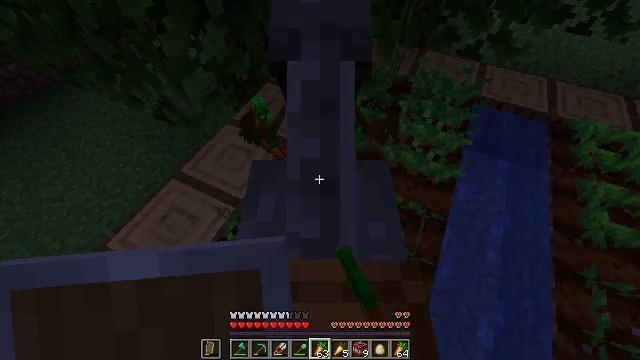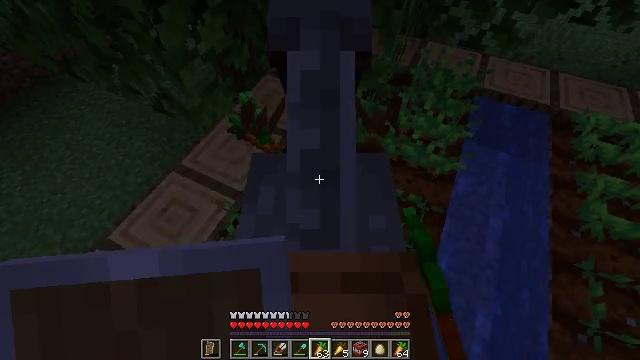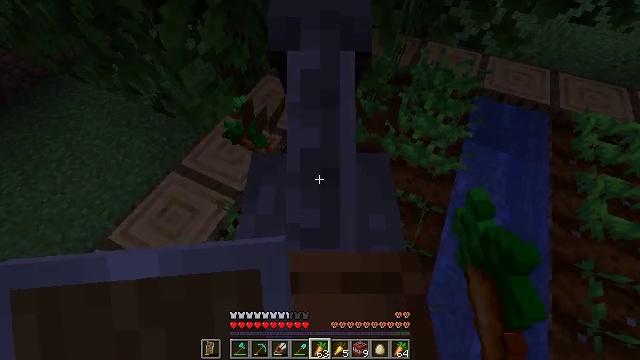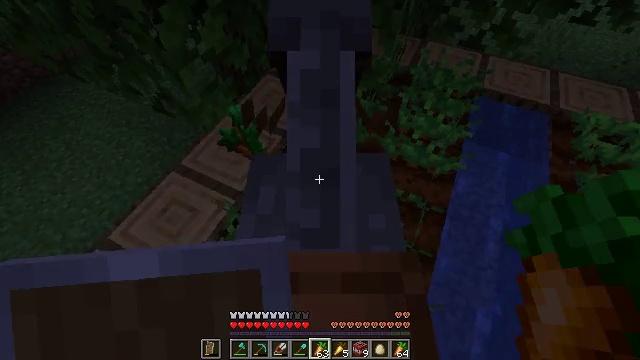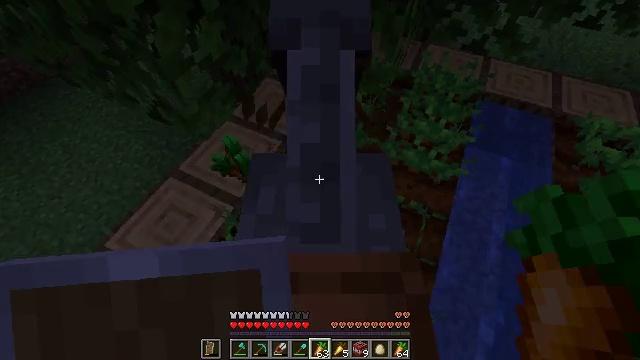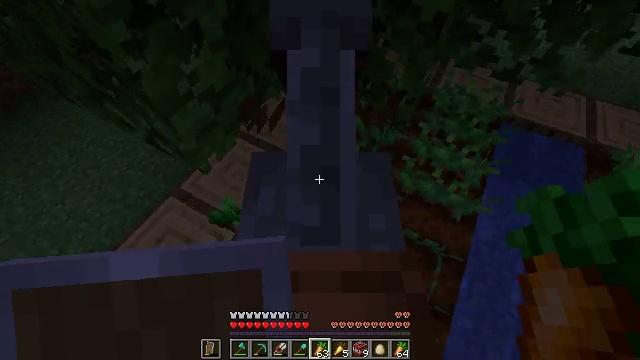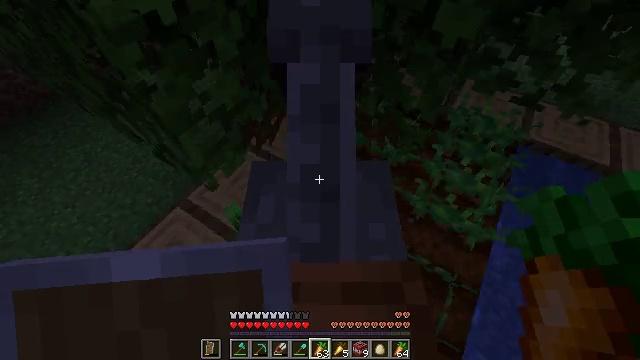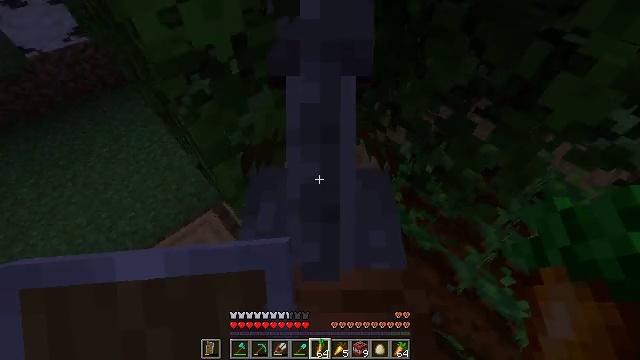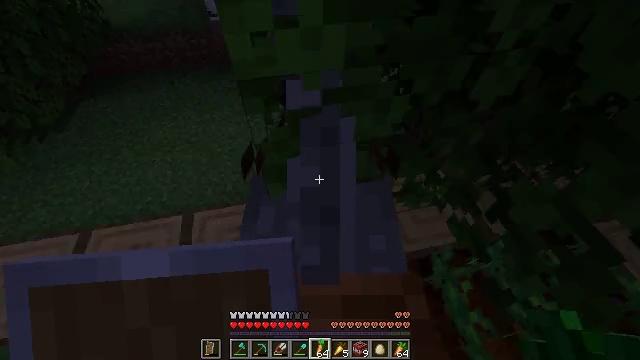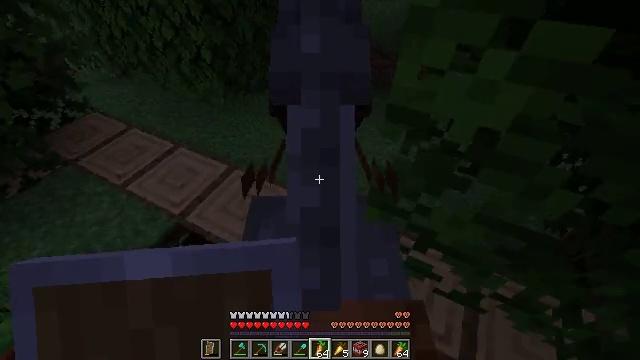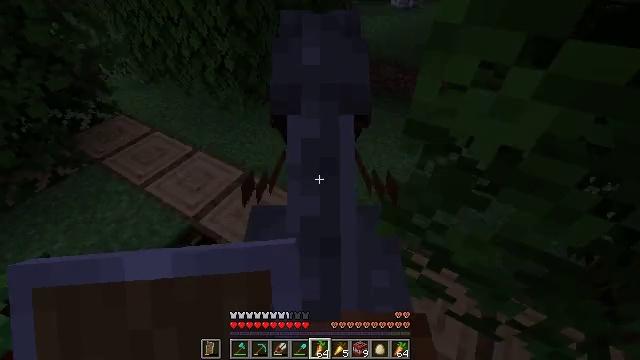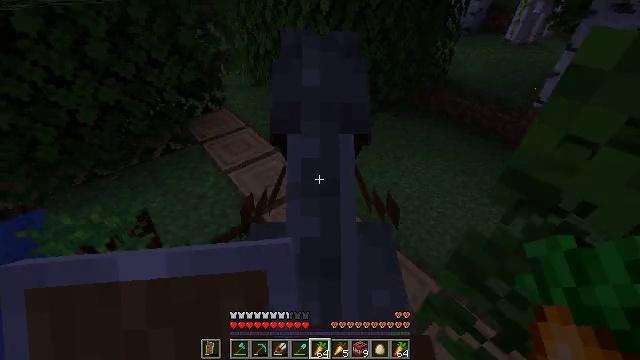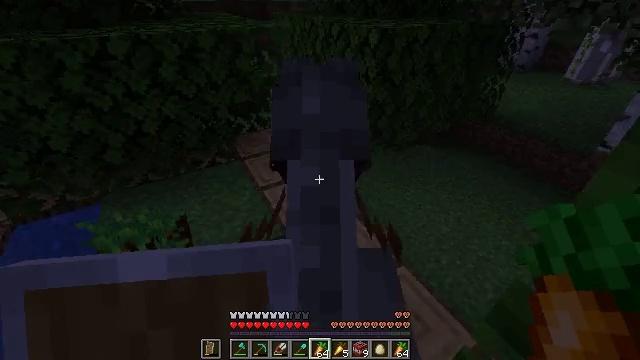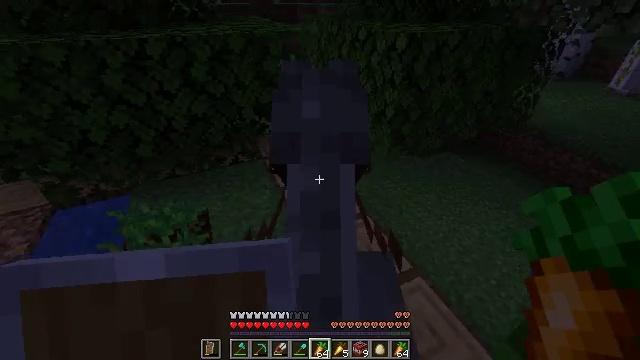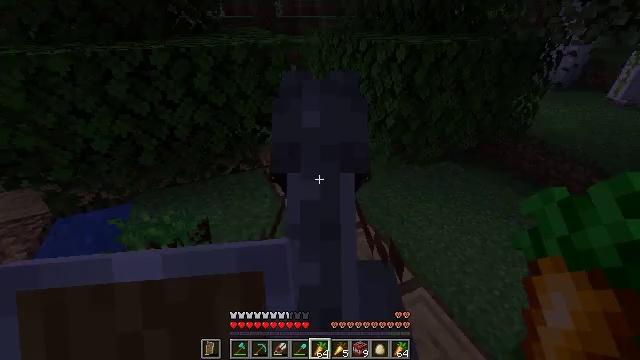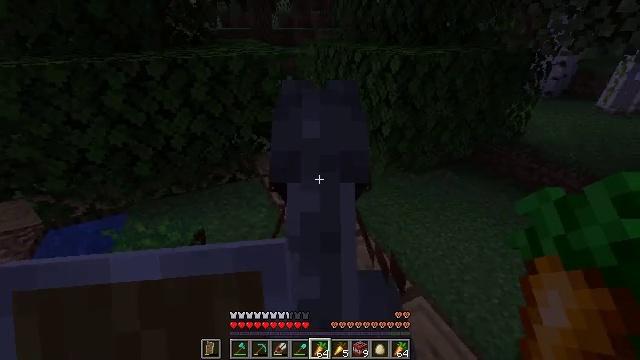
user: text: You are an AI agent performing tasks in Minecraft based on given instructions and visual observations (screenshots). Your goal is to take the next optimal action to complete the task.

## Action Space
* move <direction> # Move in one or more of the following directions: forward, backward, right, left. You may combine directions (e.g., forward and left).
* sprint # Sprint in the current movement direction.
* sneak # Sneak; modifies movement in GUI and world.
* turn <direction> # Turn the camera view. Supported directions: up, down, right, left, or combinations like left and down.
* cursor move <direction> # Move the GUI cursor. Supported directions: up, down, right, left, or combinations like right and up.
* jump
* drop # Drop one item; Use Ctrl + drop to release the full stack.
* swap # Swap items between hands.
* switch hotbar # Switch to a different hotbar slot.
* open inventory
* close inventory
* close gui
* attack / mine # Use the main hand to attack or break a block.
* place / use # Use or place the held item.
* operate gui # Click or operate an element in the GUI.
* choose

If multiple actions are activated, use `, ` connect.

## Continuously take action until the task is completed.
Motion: motion action
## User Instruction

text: Remove the fire source.
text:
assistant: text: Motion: turn down
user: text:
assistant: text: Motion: no_op
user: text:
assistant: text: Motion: move forward
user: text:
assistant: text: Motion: move forward
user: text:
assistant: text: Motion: move forward, turn left
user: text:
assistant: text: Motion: move forward, turn left and up
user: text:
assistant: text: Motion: move forward, turn left and up
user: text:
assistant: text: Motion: move forward, turn left
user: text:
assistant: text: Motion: turn left and up
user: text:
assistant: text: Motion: turn left and up
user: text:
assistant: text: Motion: turn left and up
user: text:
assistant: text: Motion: turn left and up
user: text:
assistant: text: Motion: no_op
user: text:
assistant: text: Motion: turn up
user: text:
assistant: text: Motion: turn right and up, open inventory
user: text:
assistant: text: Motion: turn right and up, open inventory
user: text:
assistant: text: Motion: turn right and up, open inventory
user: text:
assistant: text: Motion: turn right and up, open inventory
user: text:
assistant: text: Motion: turn right
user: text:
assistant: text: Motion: cursor move right
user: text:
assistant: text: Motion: cursor move left
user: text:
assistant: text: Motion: no_op
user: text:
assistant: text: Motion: no_op
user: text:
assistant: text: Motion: cursor move right
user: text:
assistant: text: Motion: no_op
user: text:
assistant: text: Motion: no_op
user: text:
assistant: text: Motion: no_op
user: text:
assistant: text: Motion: no_op
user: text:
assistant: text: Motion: cursor move left and down
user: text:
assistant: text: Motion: cursor move left and down